Field crop: tomato
Growth stage: 1
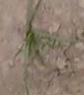
Species: cyperus